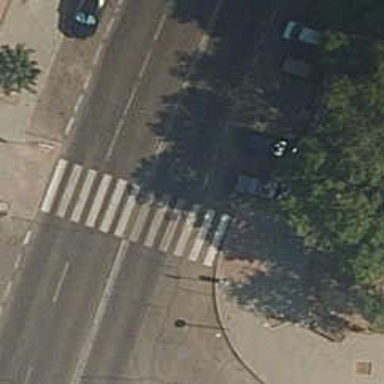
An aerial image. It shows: Marked road crossing.